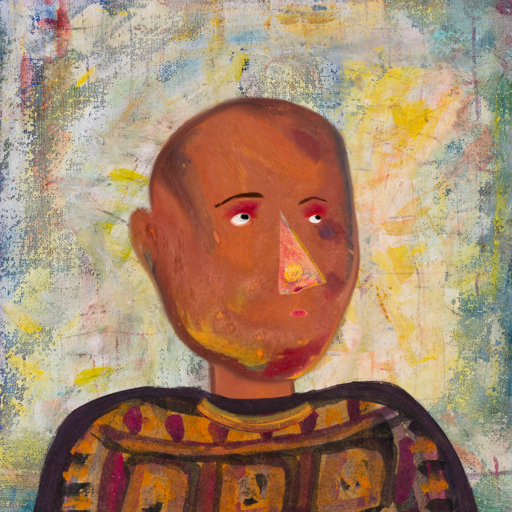
Background: Irani, Head And Neck Side: Mother_And_Son_Son, Face Side: Irani, Bust: Doll, Hair Side: Blank, Head Accessory: Blank, Second Necklace: Blank, Necklace: Mother_And_Son_Son, Baby: Blank